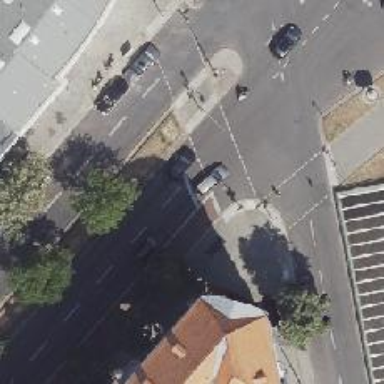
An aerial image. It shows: Road with traffic signals.